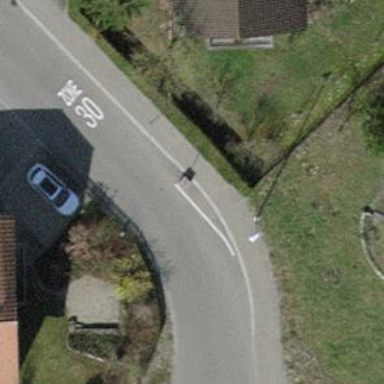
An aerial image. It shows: Traffic calming feature called choker.